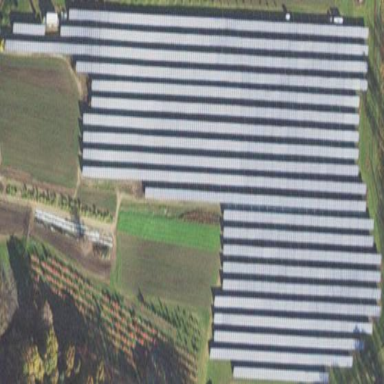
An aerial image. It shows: Solar power plant utilizing photovoltaic technology to produce electricity.